Question: Count the number of objects in the diagram.
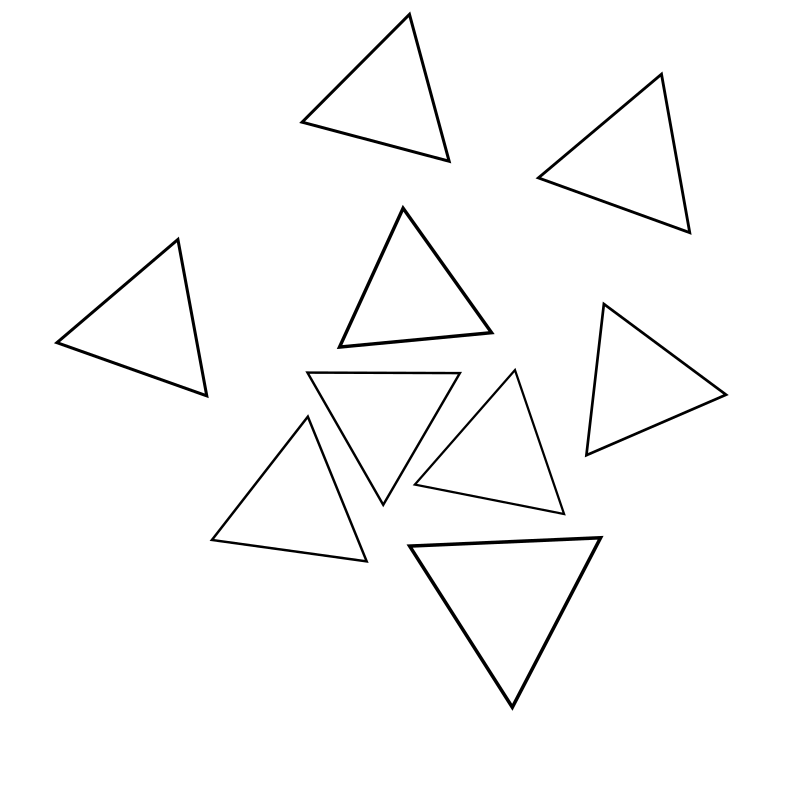
Answer: 9